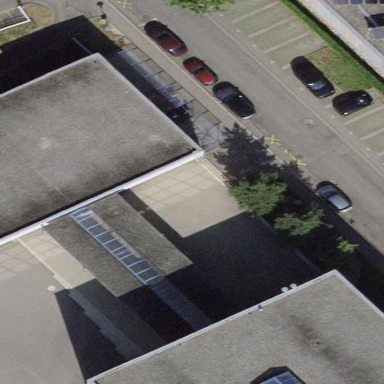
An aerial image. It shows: The roof of school building with flat shape.